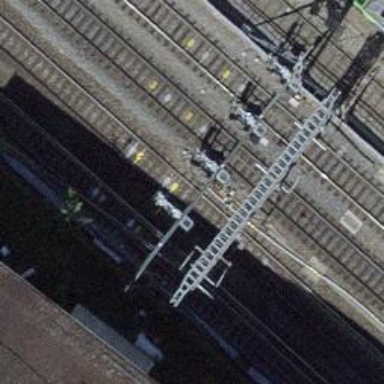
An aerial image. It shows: Railway signal.